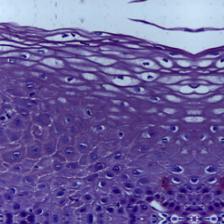
Diagnosis: OSCC